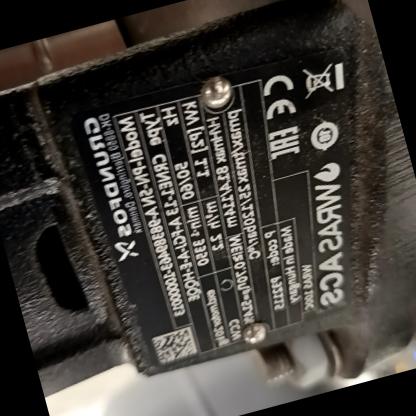
Klasa: tabliczka-znamionowa